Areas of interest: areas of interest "Temple"
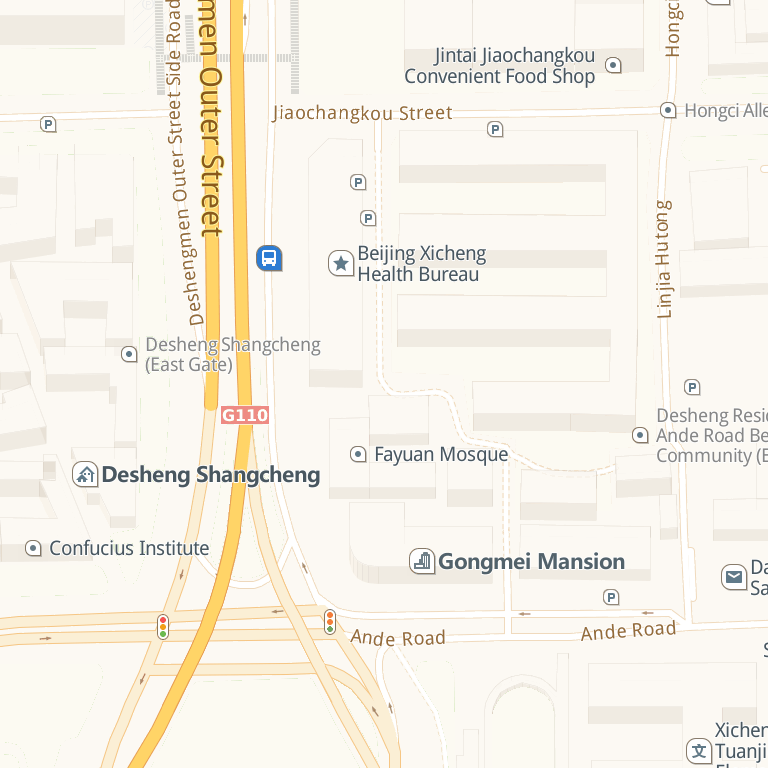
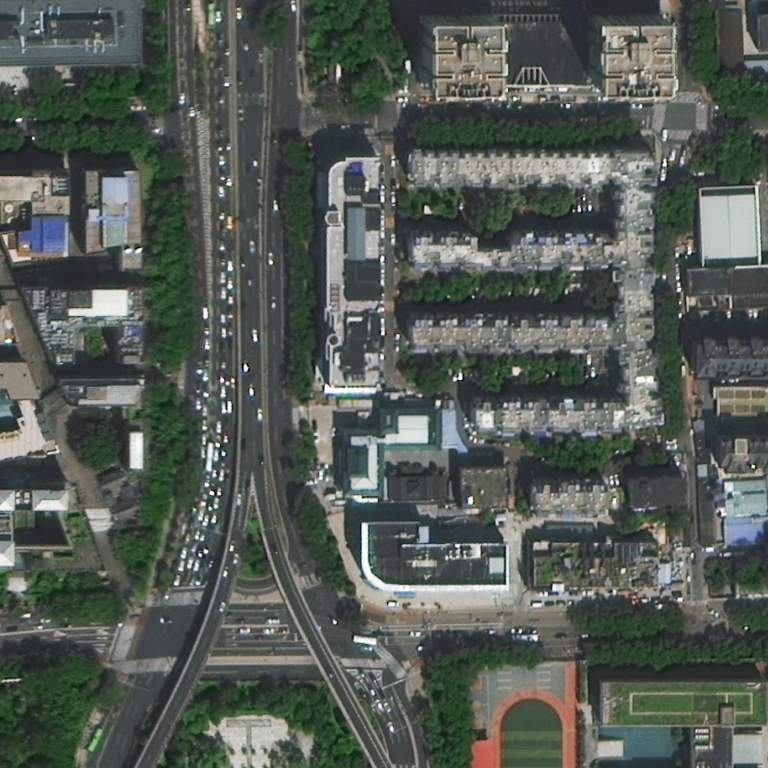